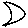
Label: moon